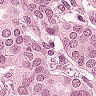
Metastatic tissue present: yes